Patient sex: M
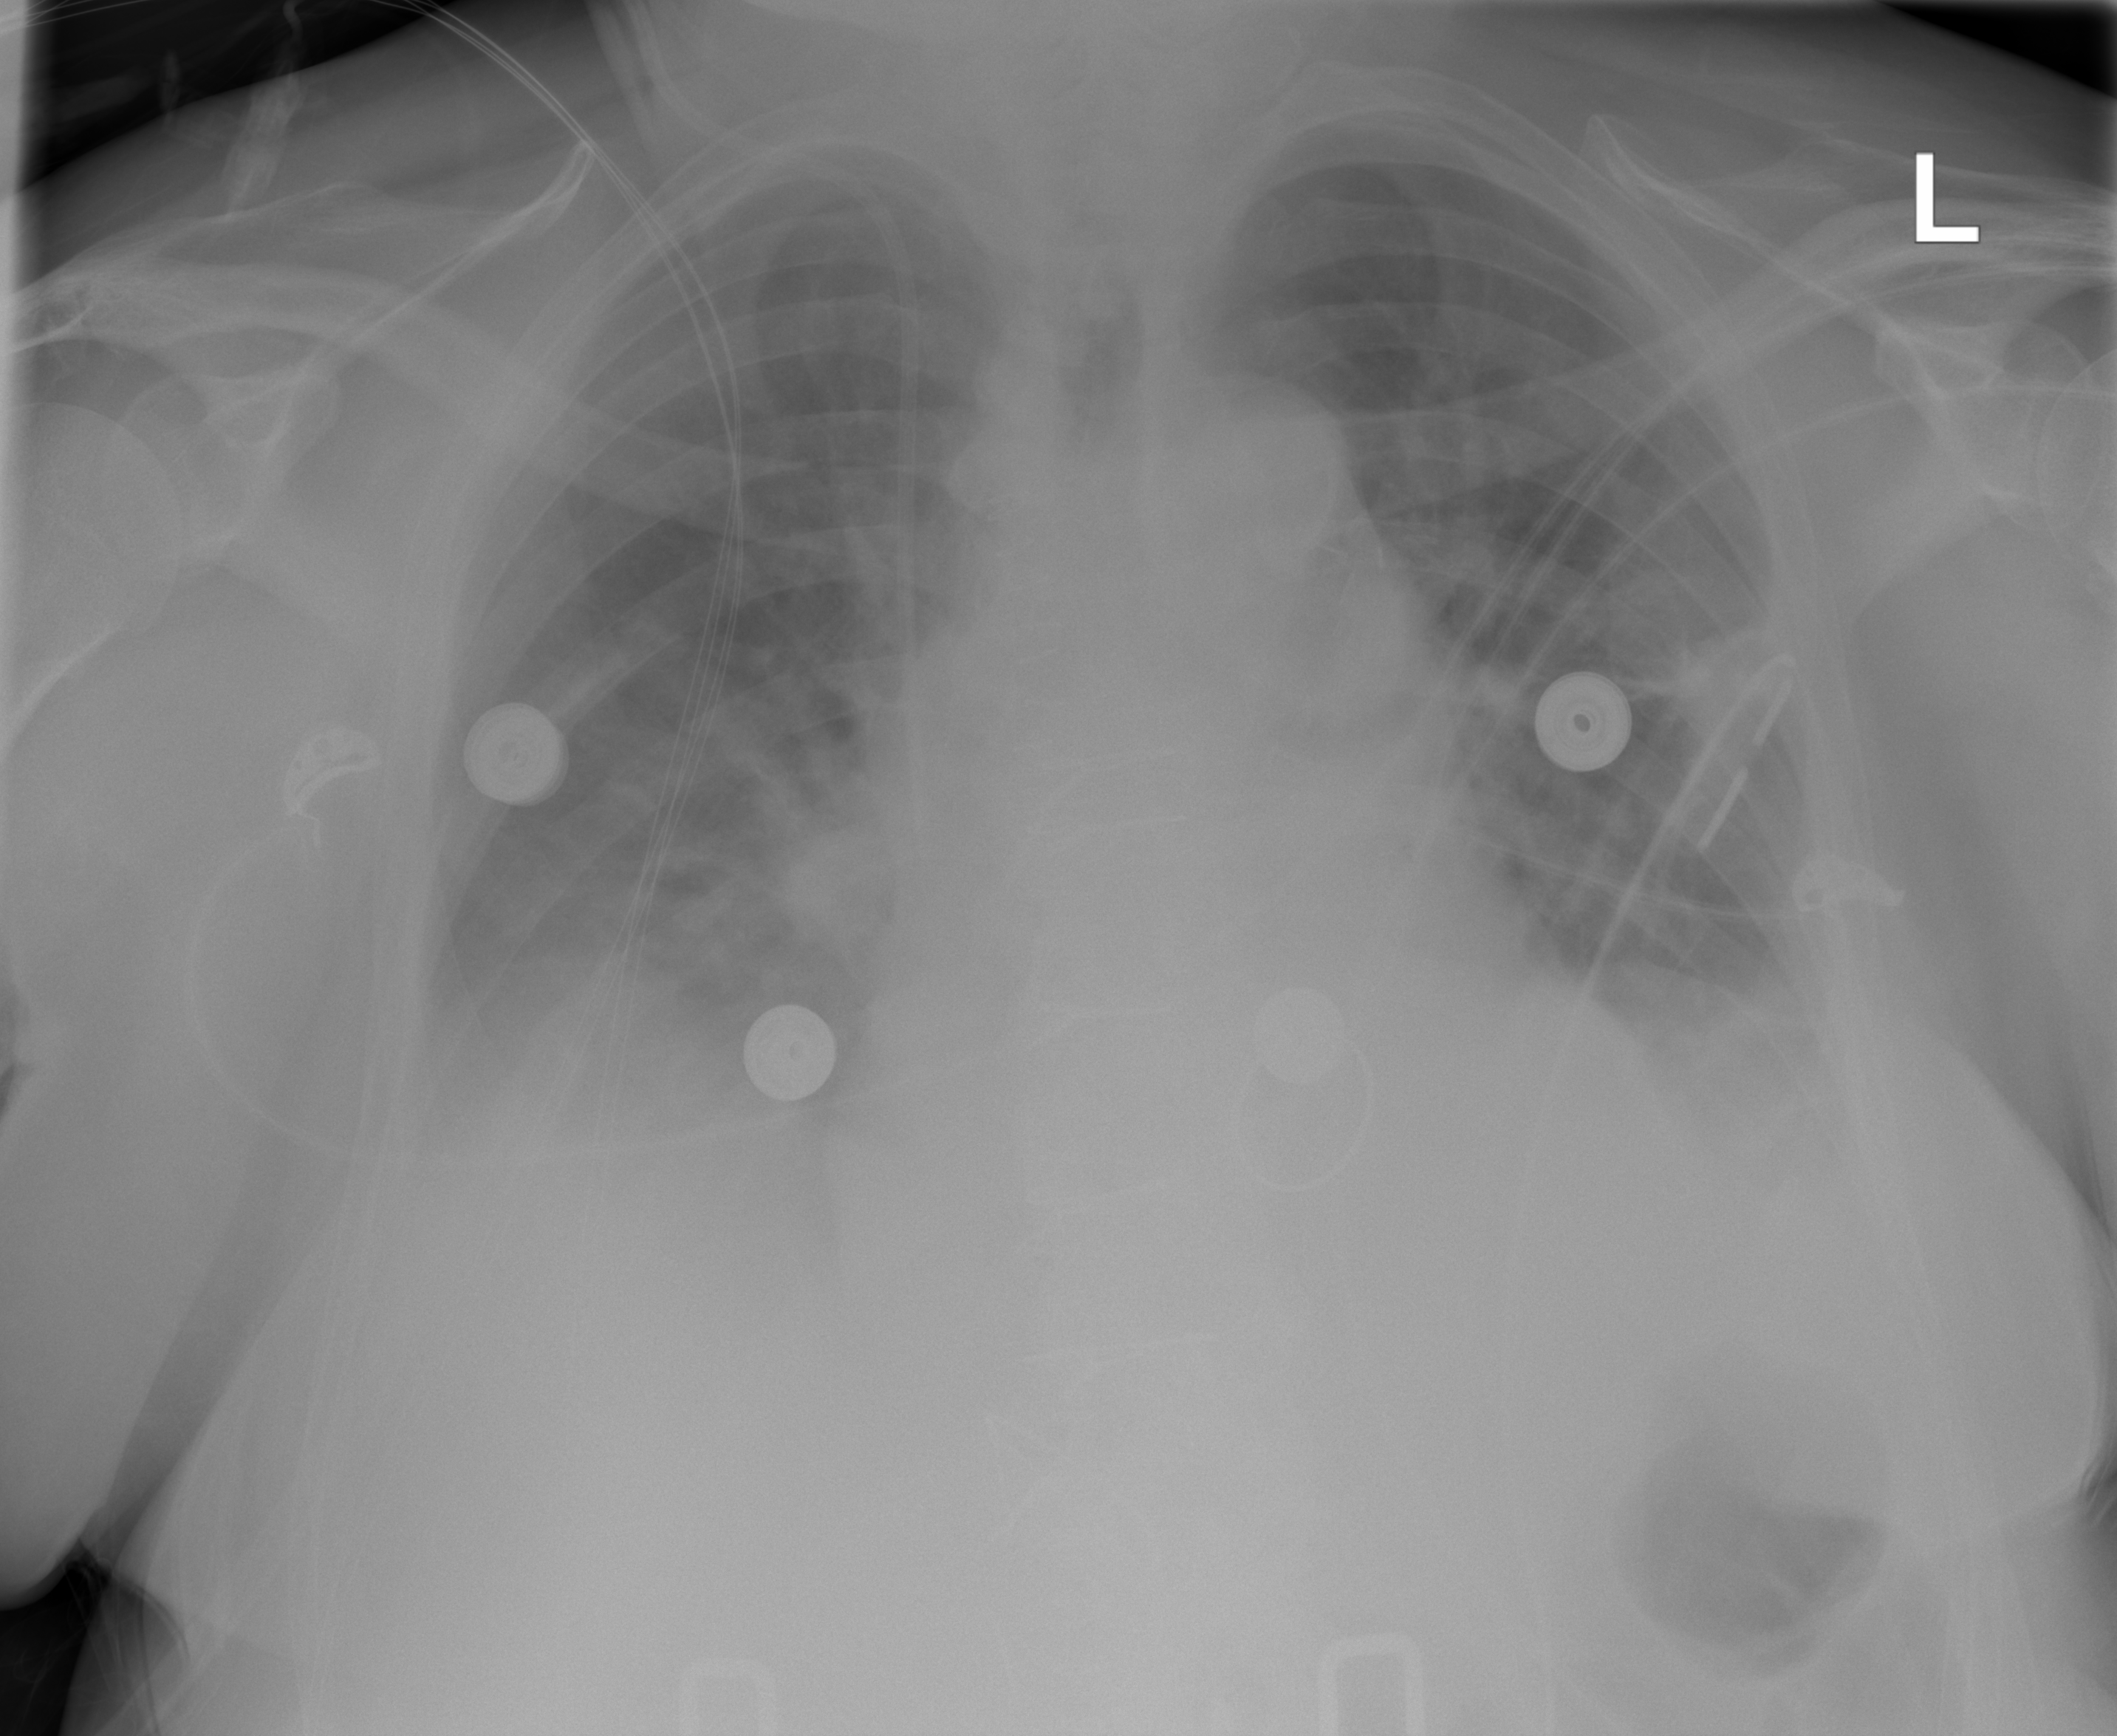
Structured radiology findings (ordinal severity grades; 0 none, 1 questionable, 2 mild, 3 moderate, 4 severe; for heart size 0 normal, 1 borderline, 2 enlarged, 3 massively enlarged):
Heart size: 1
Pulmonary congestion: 2
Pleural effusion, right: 2
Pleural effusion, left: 0
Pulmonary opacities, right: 1
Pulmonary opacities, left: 1
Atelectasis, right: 2
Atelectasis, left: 2